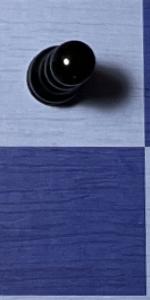
Label: Empty